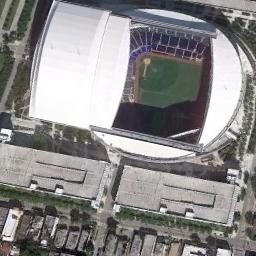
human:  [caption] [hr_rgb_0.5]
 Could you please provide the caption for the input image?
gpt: There are many buildings of different shapes and sizes next to the stadium .

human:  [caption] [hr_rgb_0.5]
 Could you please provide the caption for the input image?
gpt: The circular stadium is enclosed in the middle of the residential area .

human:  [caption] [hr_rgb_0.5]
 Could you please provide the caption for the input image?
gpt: The stadium is next to some buildings and trees .

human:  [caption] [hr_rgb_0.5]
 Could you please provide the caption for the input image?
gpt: The stadium has a blue roof on three sides and a red roof on the other side .

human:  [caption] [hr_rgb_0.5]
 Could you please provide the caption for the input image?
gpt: There are some buildings beside the stadium with a white roof .